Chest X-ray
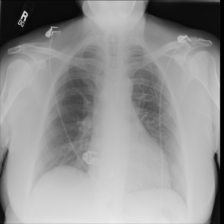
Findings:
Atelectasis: negative
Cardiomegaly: negative
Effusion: negative
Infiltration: negative
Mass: negative
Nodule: negative
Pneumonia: negative
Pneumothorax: negative
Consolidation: negative
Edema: negative
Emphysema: negative
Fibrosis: negative
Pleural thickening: negative
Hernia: negative